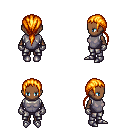
a pixel art fantasy rpg character, female body template, human, dark skin, steel chest armor, metal pants, light blonde ponytail hairstyle, metal gloves, metal boots, four views (front, back, left, right), 2x2 character sprite sheet, small pixel art, hard edges, no anti-aliasing